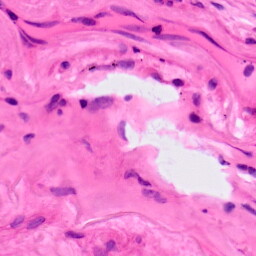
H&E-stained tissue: Lung